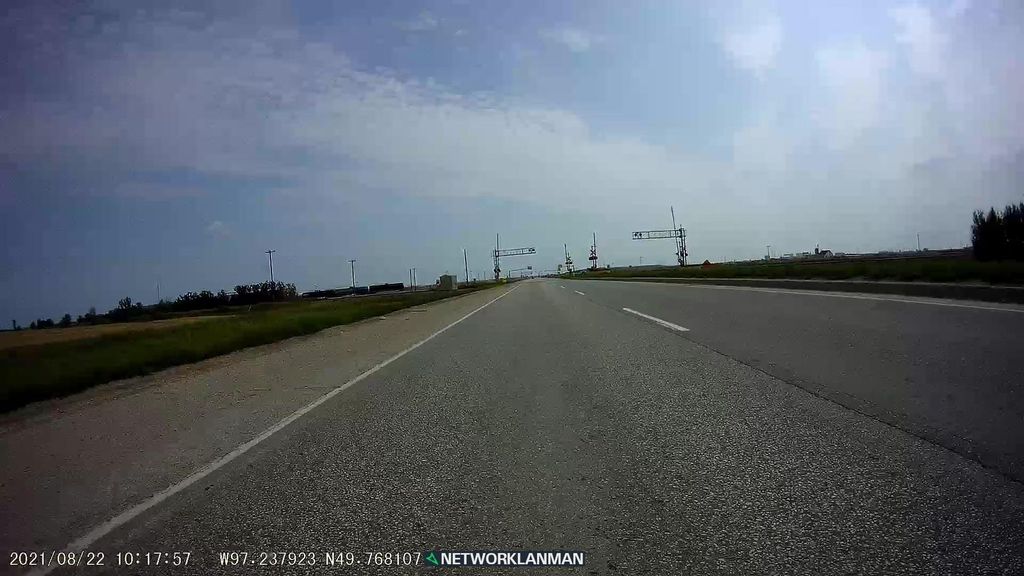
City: winnipeg